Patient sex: F
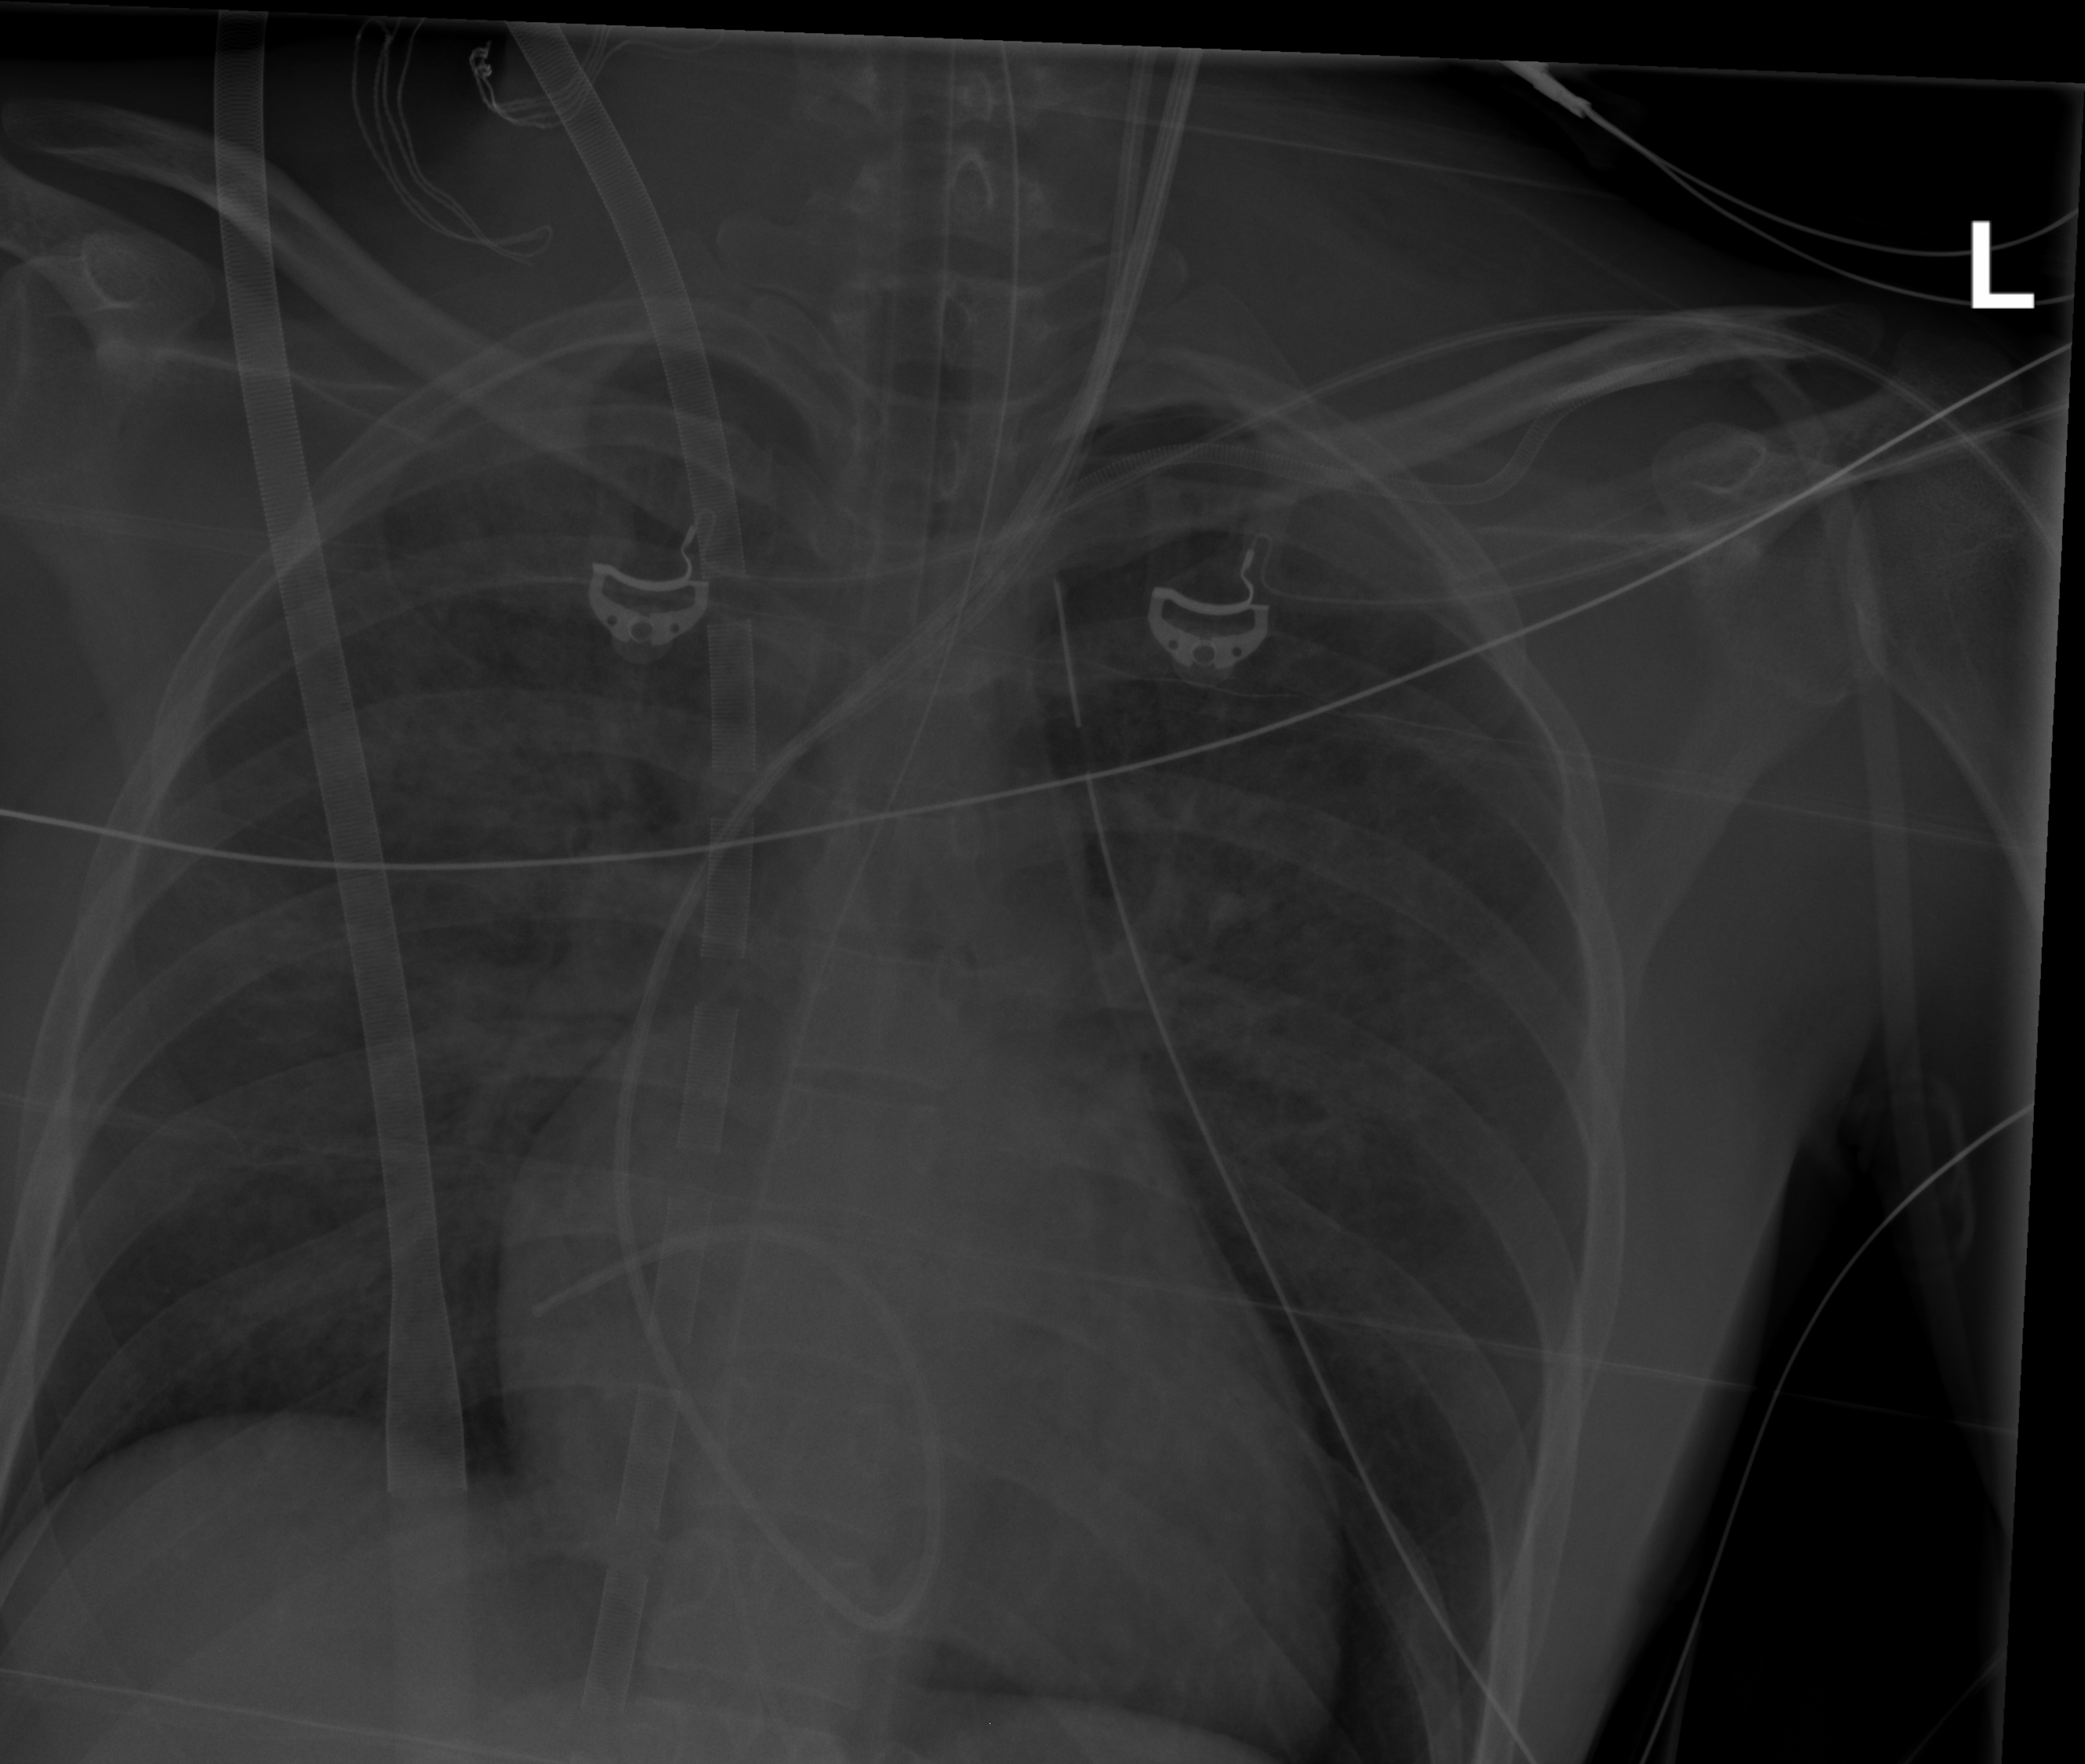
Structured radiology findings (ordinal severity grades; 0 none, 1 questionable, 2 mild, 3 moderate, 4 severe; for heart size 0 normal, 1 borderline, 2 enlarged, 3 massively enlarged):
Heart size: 2
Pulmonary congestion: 2
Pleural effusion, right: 0
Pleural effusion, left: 0
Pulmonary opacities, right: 3
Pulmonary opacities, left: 3
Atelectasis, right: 3
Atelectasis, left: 3